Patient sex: F
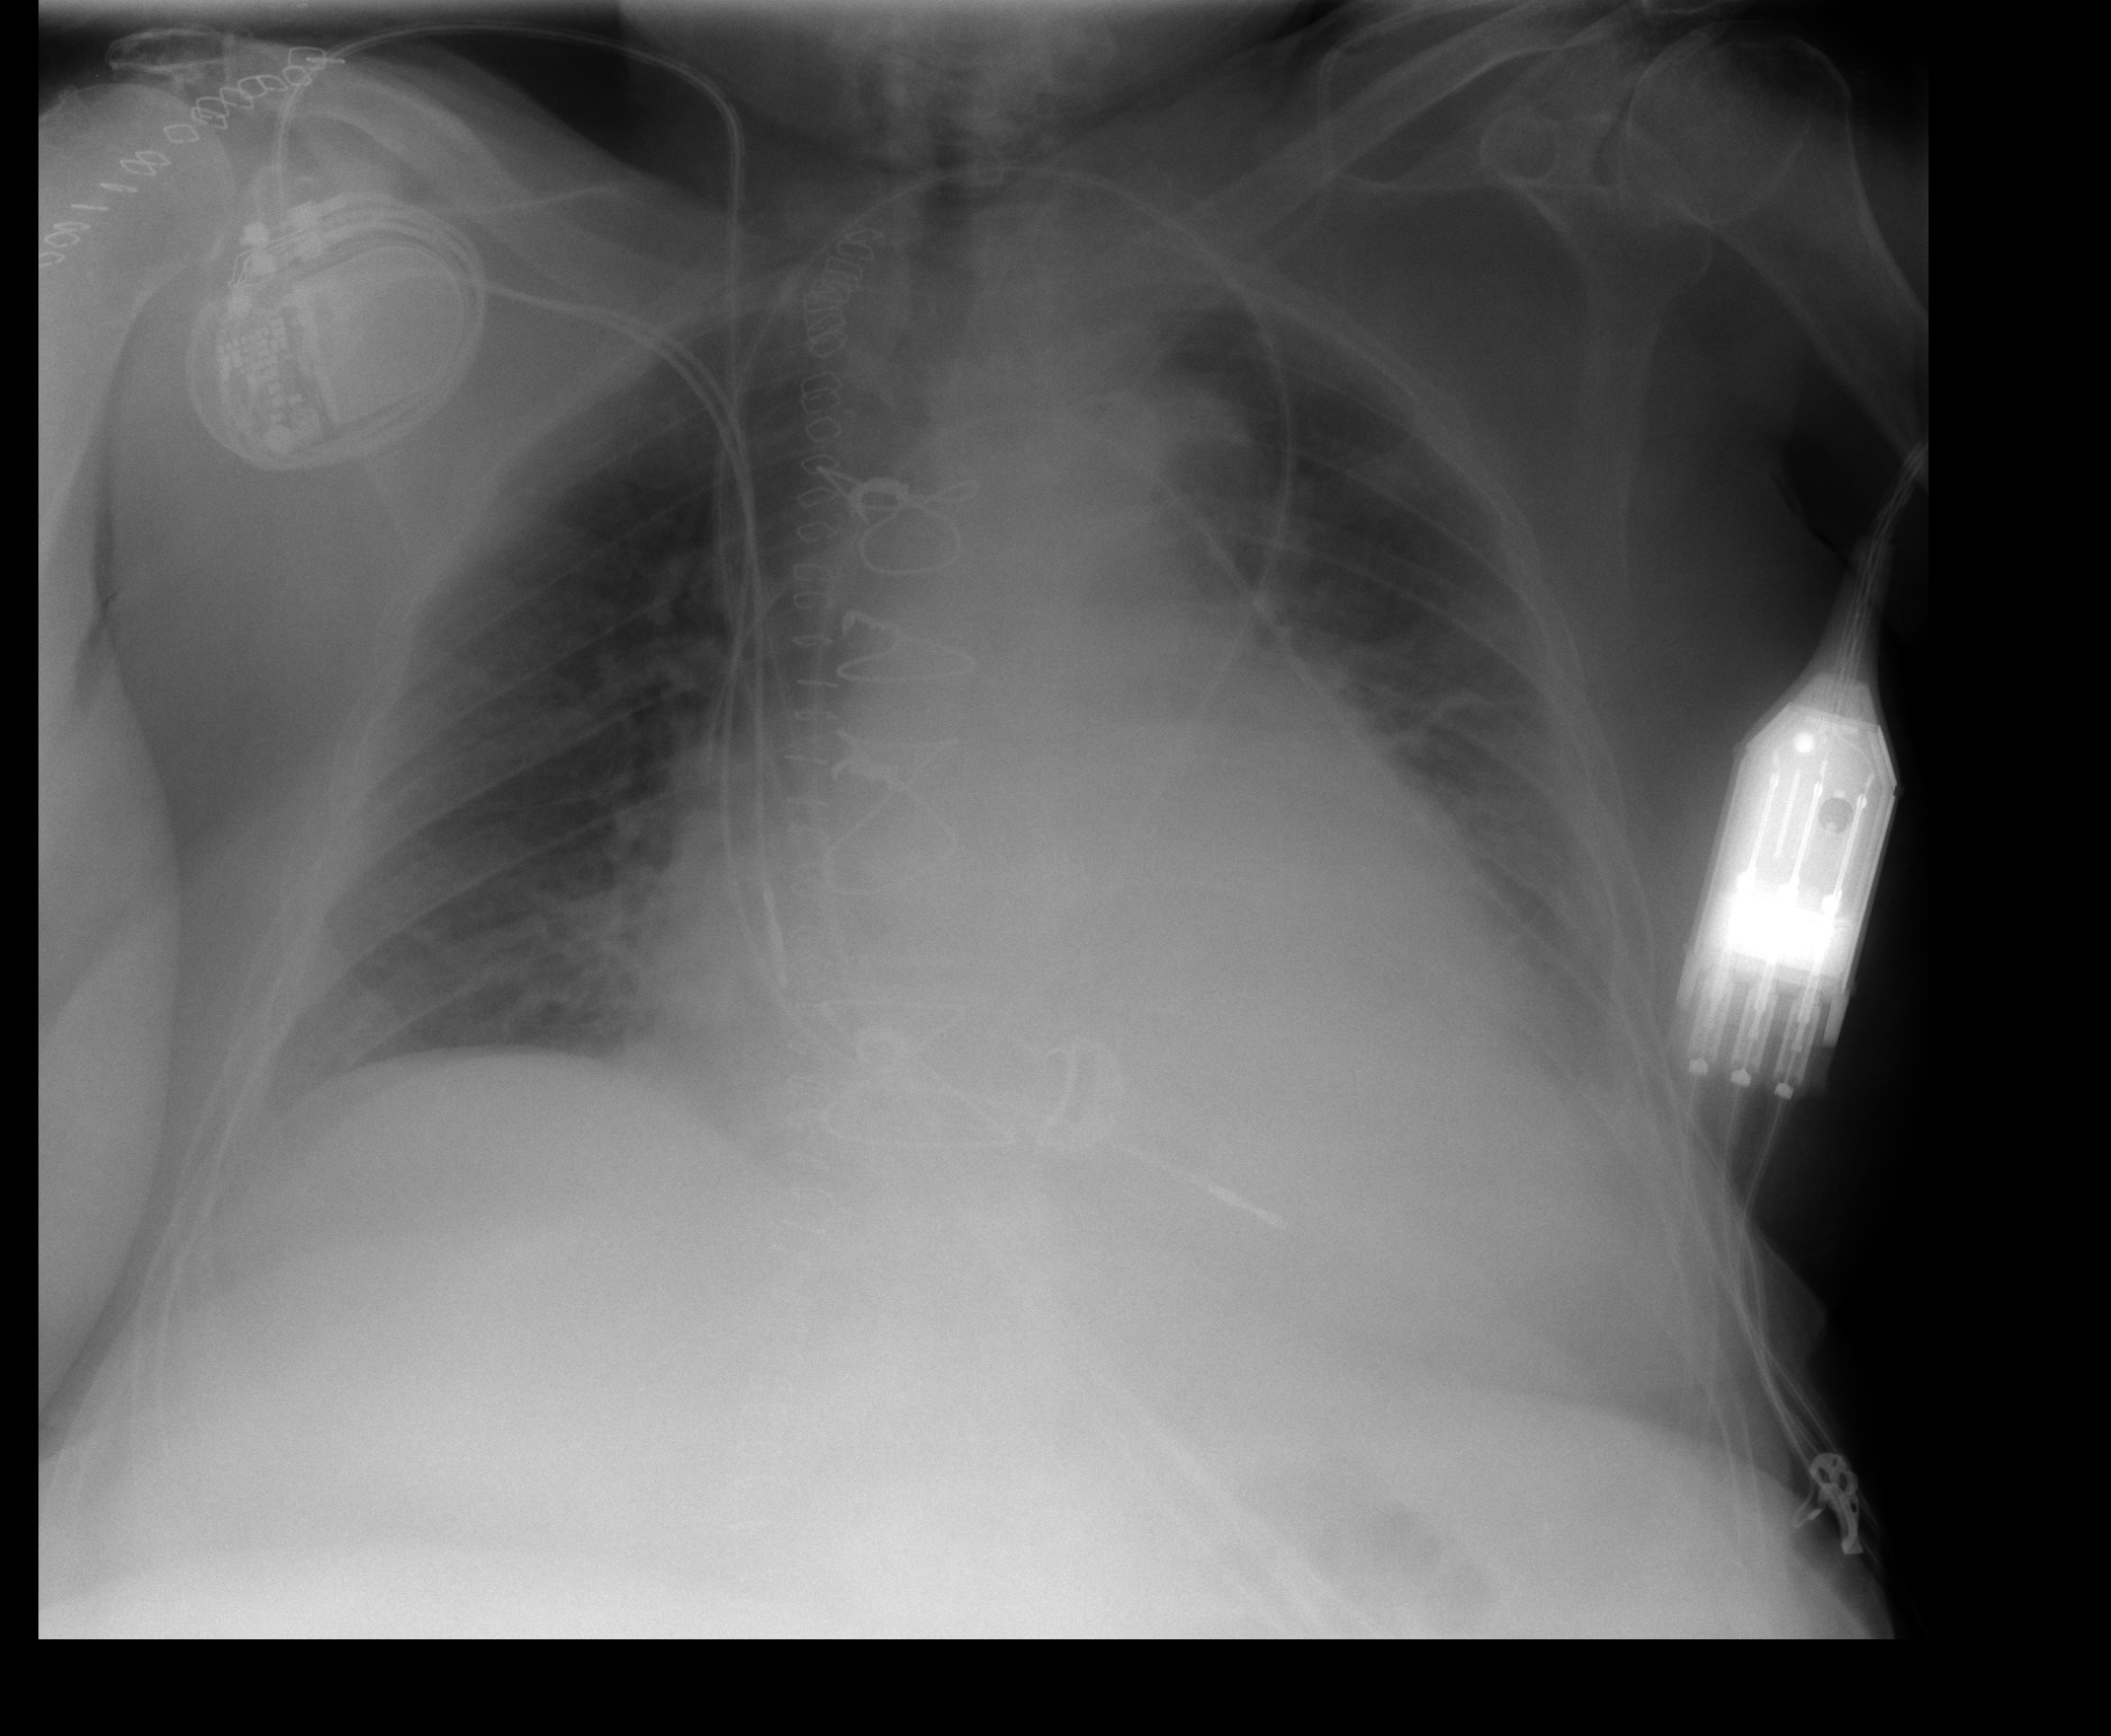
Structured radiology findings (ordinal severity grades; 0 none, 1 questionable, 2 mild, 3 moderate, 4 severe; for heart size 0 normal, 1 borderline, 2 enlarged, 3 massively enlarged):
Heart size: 3
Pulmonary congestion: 3
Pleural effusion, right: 2
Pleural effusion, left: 2
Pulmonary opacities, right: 2
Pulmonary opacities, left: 0
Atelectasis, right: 2
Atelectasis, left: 2